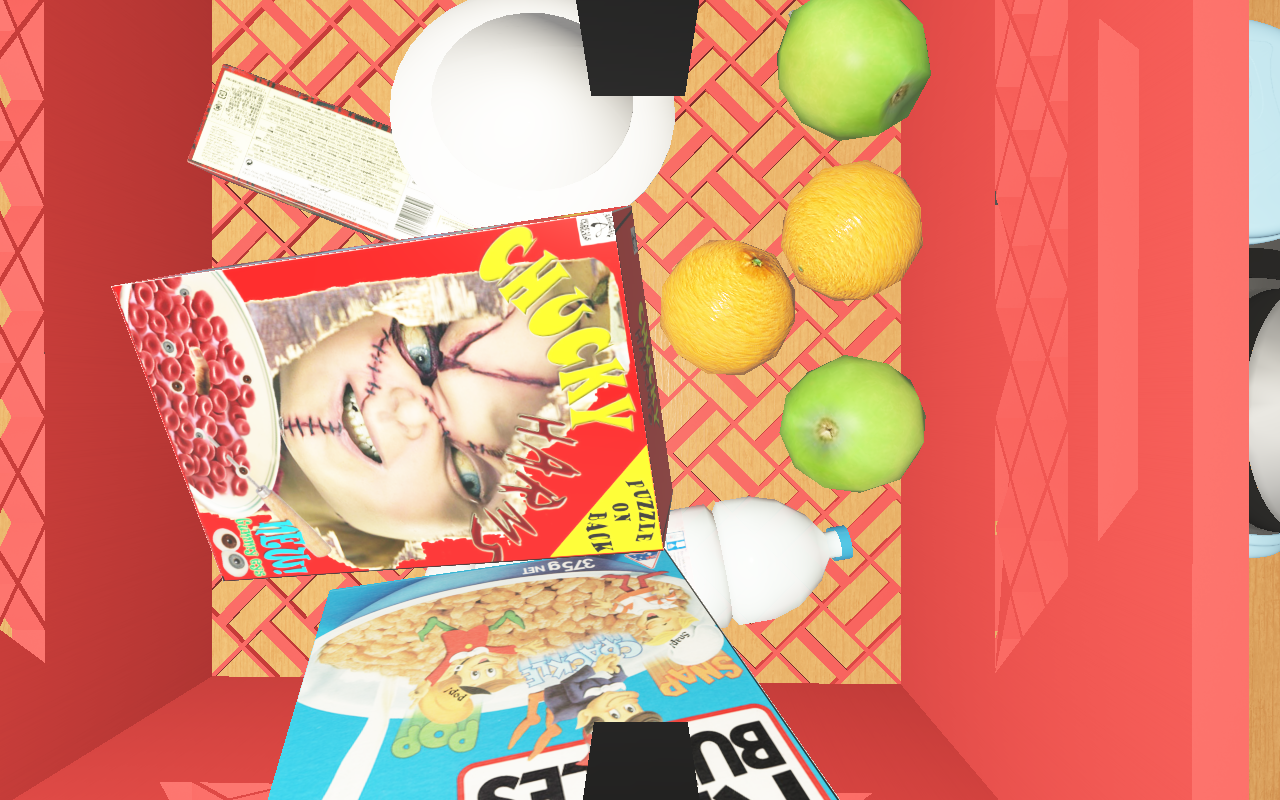
Objects in the scene:
carafe
water bottle
apple
orange
orange
jam jar
cereal box
cereal box